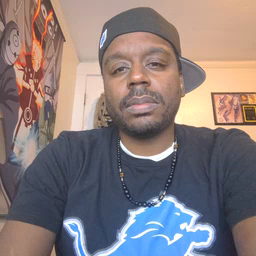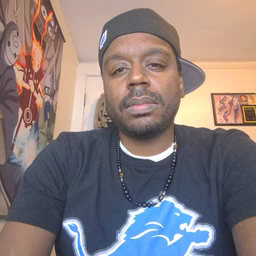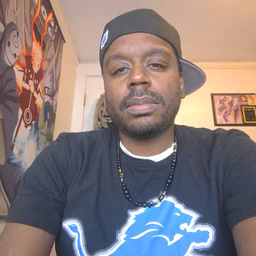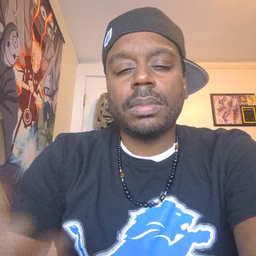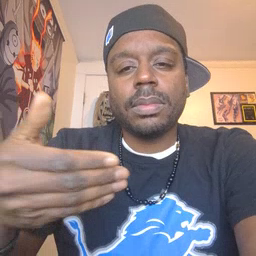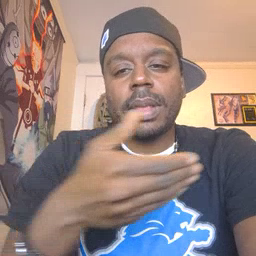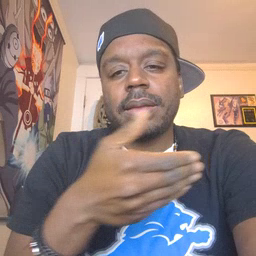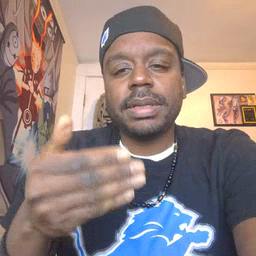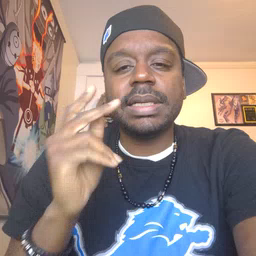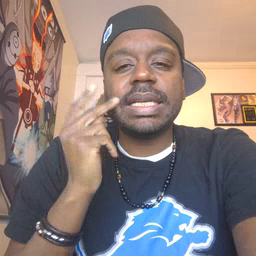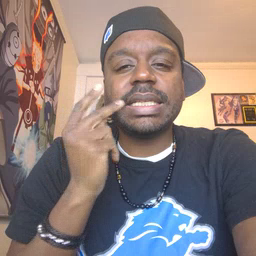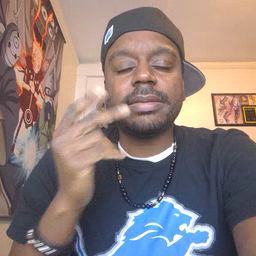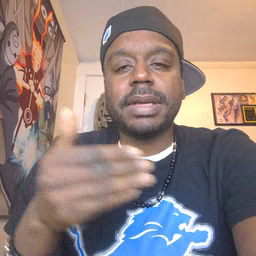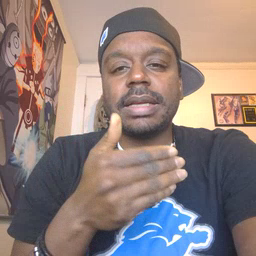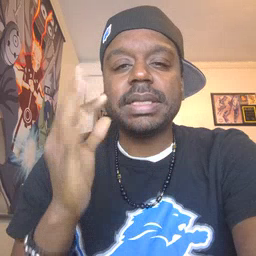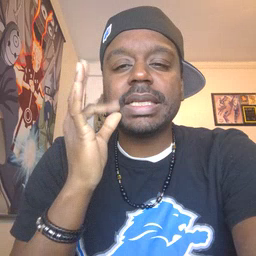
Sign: kitty